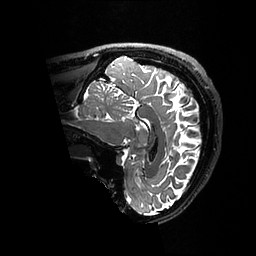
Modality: T2w
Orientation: sagittal
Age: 26
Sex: male
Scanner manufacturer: ge
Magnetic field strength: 3 T
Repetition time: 3.202 s
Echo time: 0.06696 s